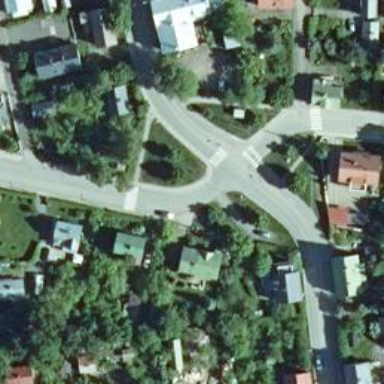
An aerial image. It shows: Marked road crossing.